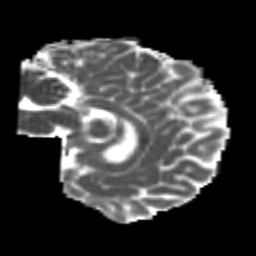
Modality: MD
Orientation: sagittal
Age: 25
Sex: female
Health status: healthy
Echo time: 0.074 s